Aerial crown-view tile of a tropical tree (Barro Colorado Island, Panama), acquired 20240918:
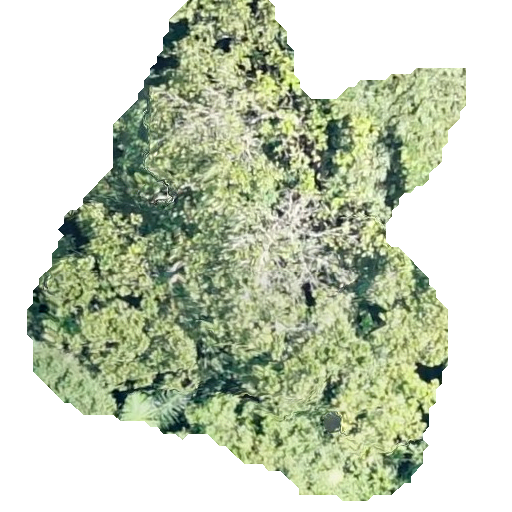
Species: Anacardium excelsum
GBIF accepted scientific name: Anacardium excelsum
Crown area: 229.233 m²